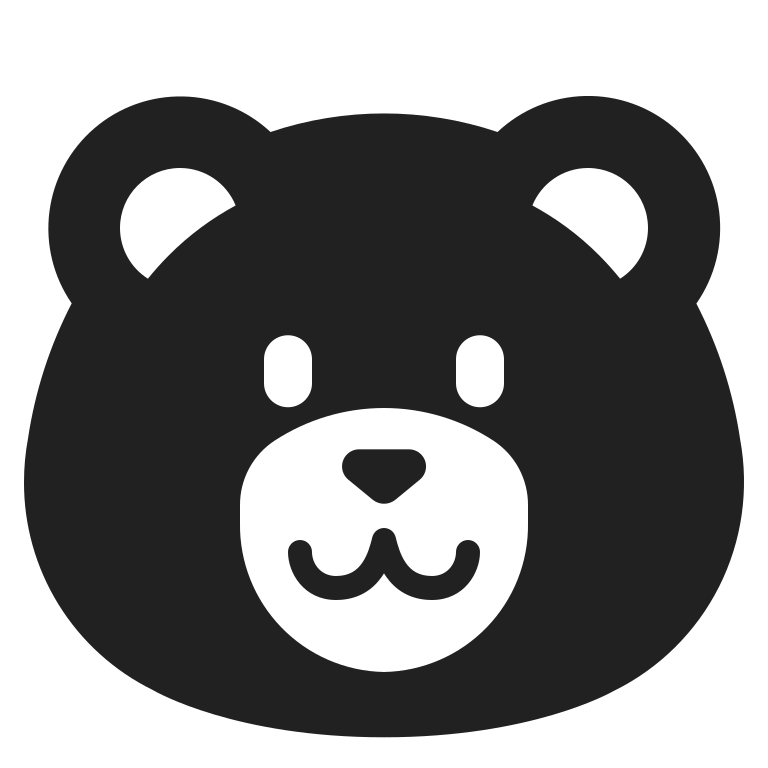
bear high contrast